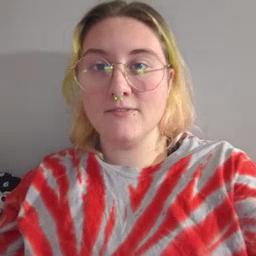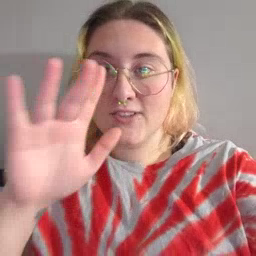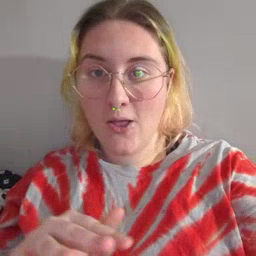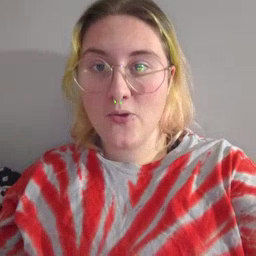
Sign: snow